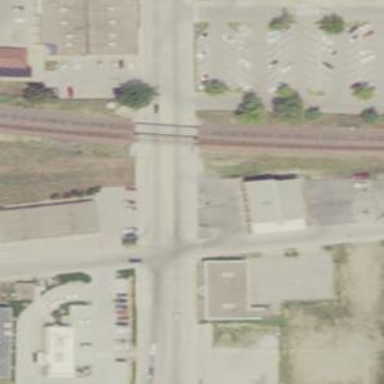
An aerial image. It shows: Crossing for the railway.